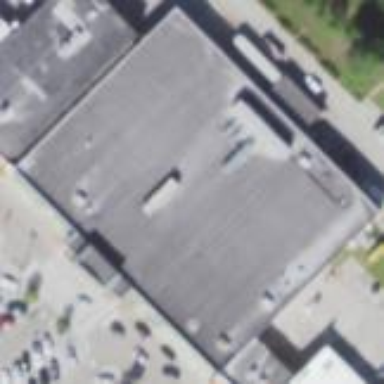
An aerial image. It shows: Commercial building.